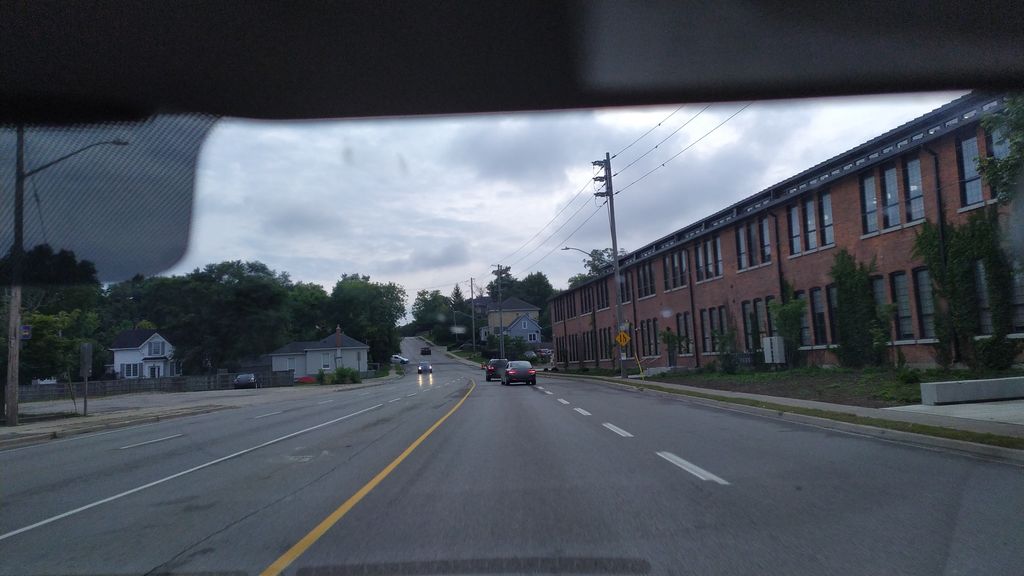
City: kitchener-waterloo